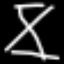
Label: hourglass